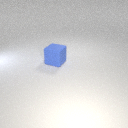
large blue rubber cube